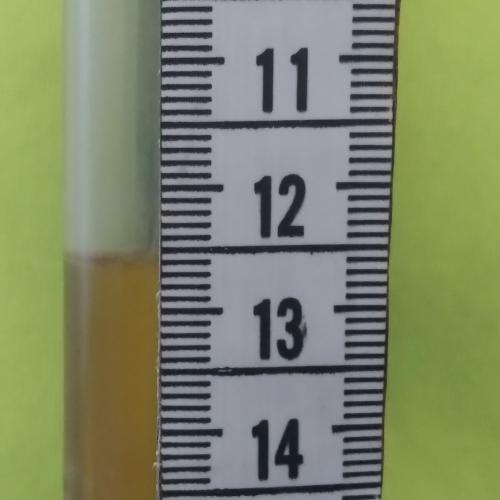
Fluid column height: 12.6 cm